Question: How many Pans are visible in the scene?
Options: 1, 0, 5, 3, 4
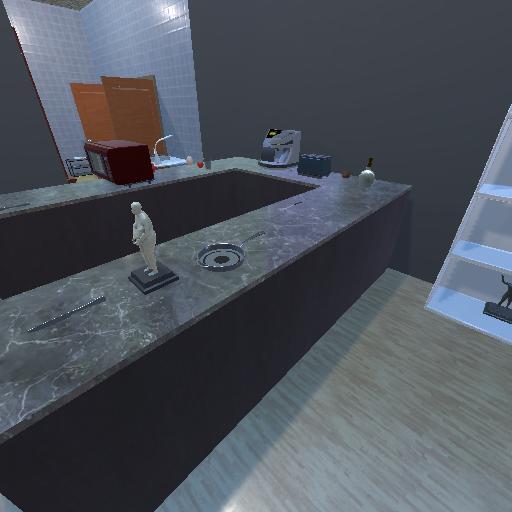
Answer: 1